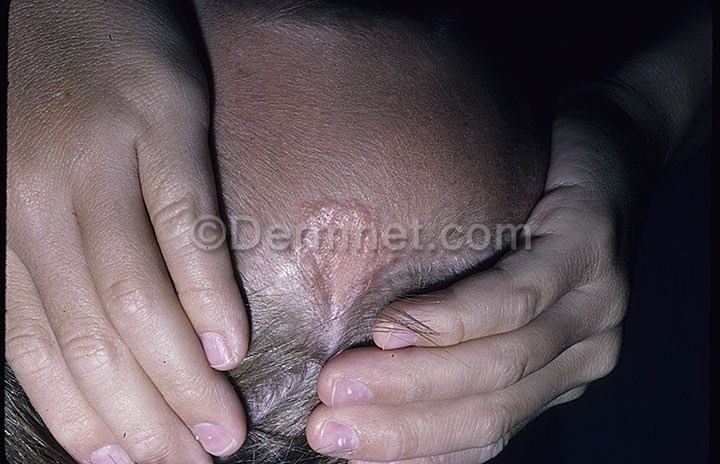
Disease: Seborrheic Keratoses and other Benign Tumors